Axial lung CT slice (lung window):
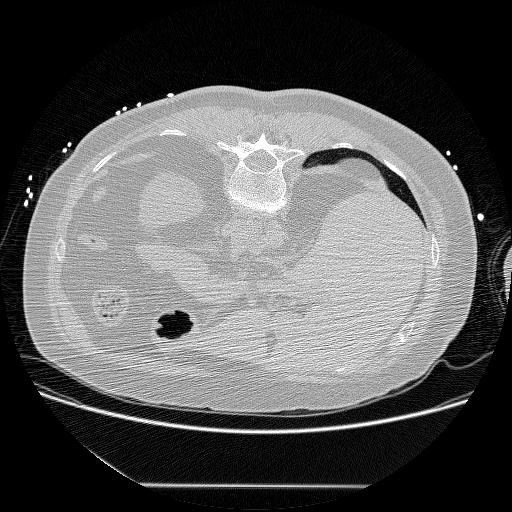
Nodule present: no